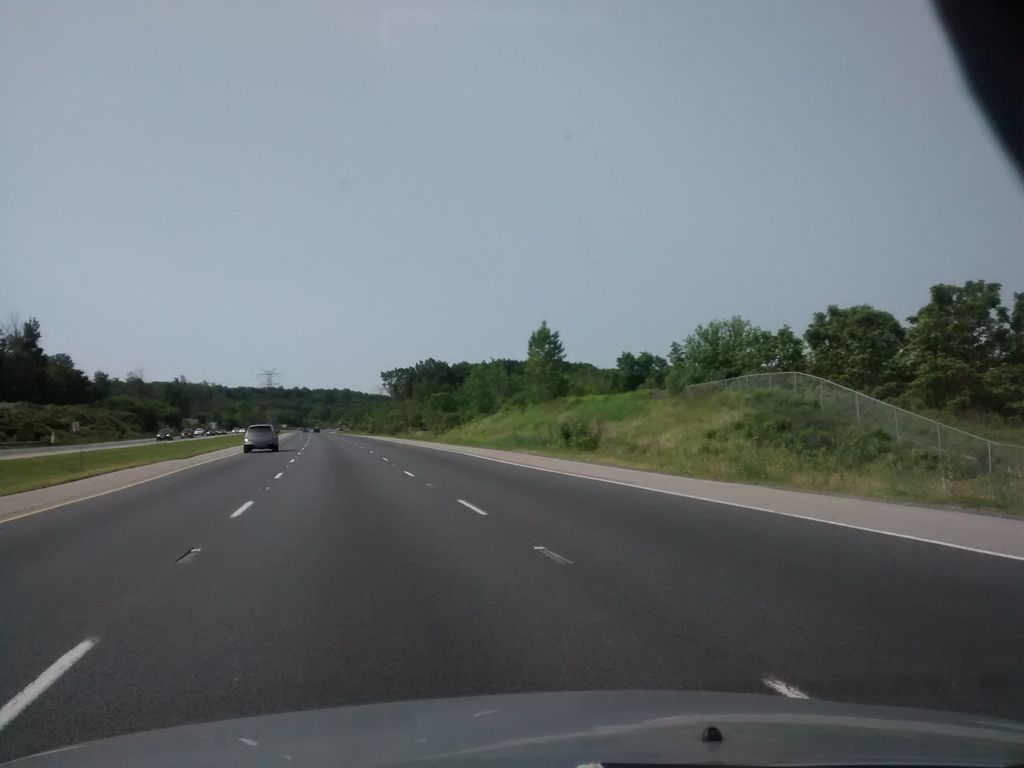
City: hamilton